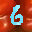
Label: 6